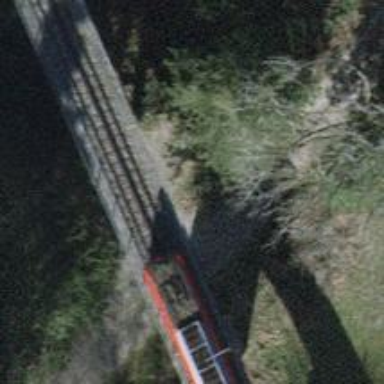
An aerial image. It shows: Narrow-gauge railway bridge with electrified contact lines over single track.